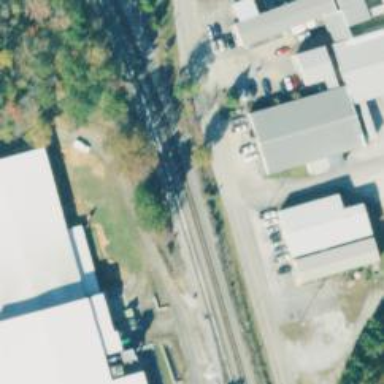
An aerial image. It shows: Railway siding with rails.